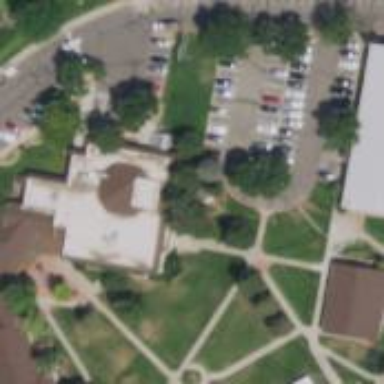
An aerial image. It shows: University building.